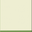
Piece: xx